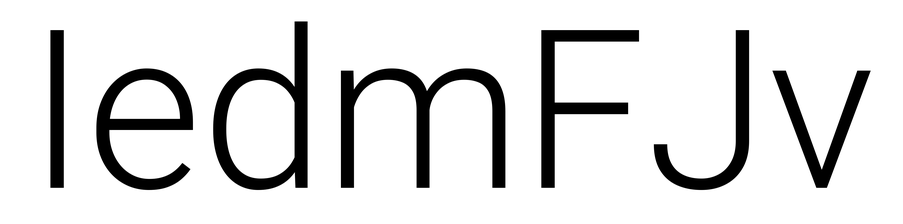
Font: Roboto_Light